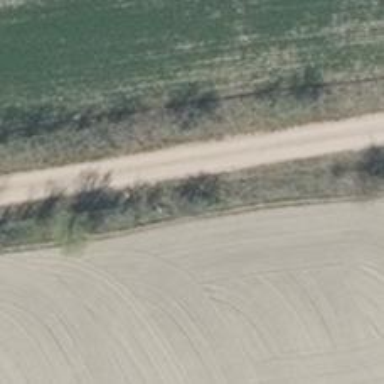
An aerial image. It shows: Row of deciduous broadleaved trees.